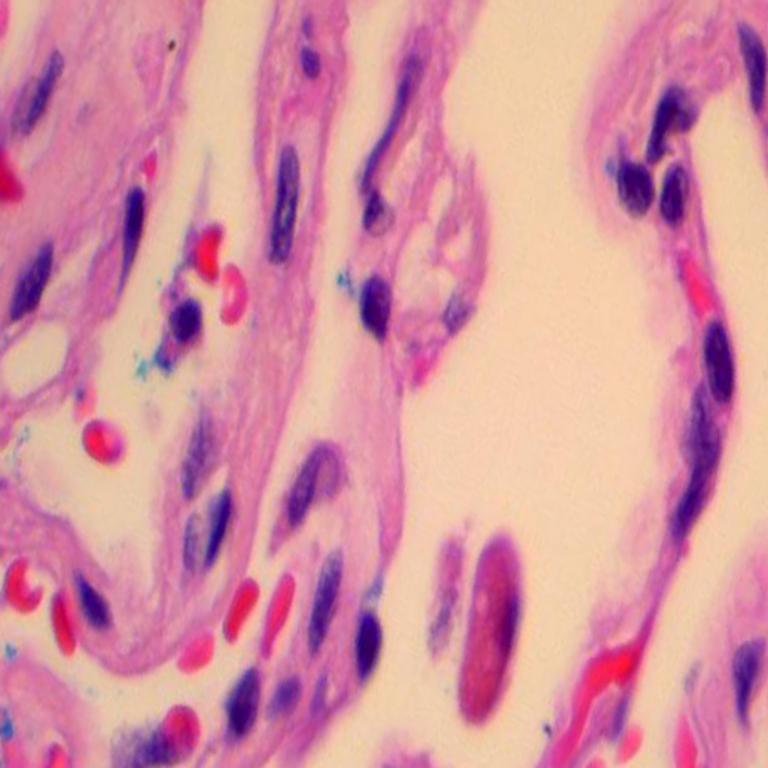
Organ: lung
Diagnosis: benign